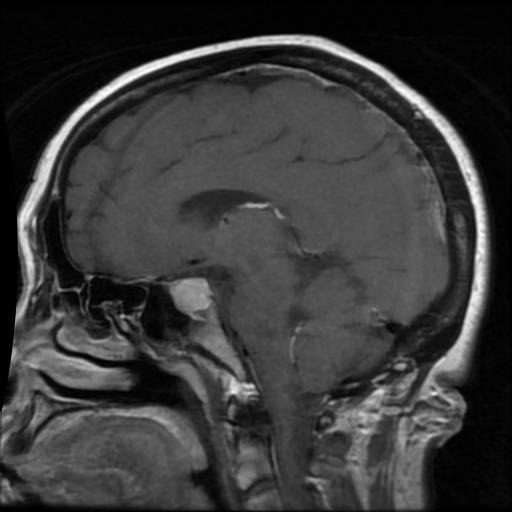
Label: pituitary